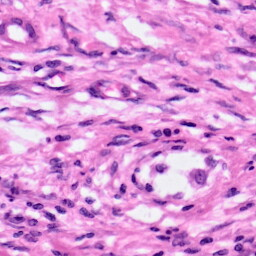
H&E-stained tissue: Pancreatic